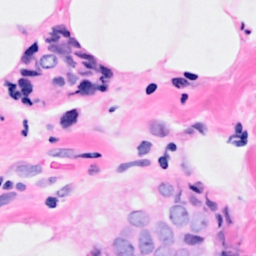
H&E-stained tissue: Breast